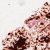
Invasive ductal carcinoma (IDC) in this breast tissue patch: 0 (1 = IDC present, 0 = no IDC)